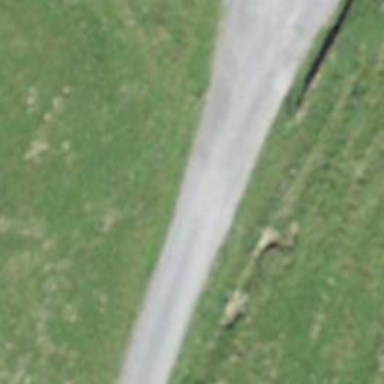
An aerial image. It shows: Unclassified paved road.